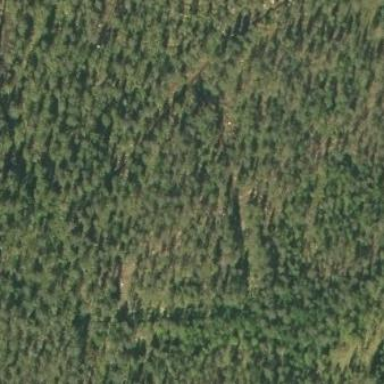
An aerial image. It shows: Woodland consisting mainly of needle-leaved trees.